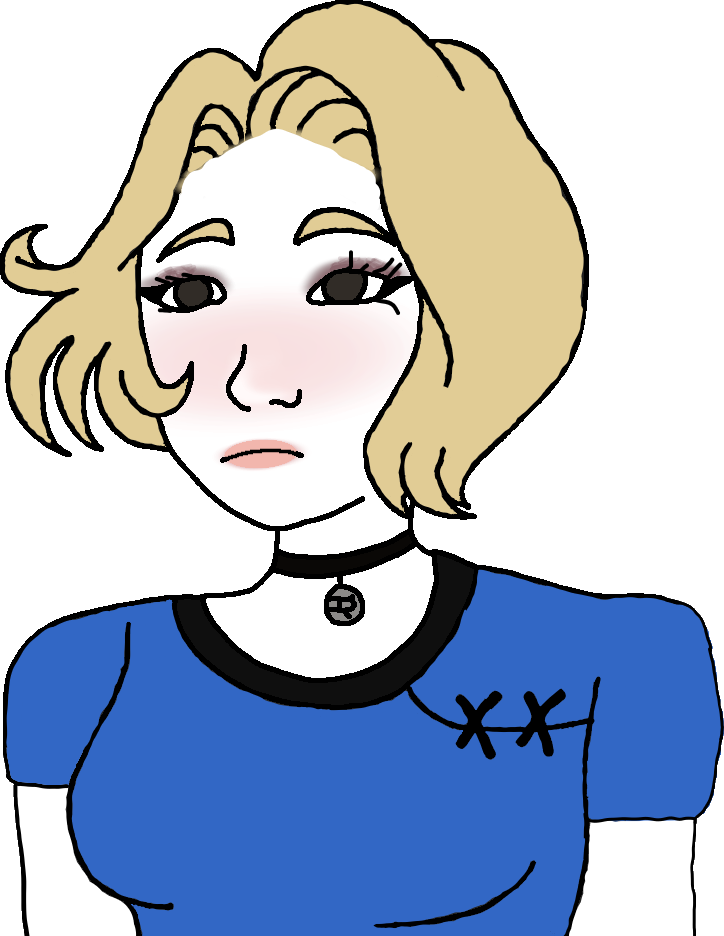
Label: 5_Doomer_Girl